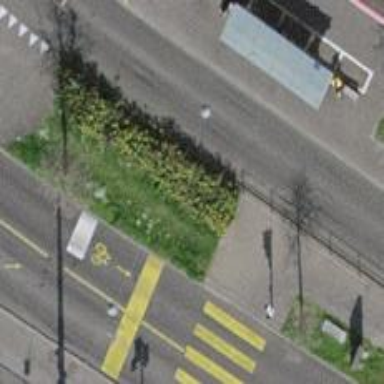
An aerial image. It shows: Bus stop for trolleybuses with designated stop position for public transport.